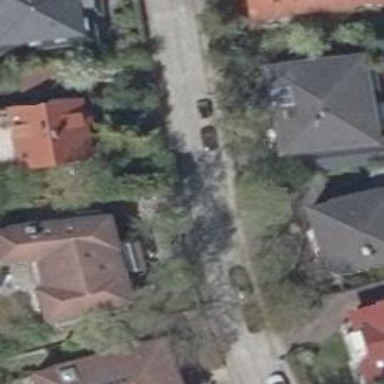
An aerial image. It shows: Residential road.